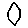
Label: hexagon